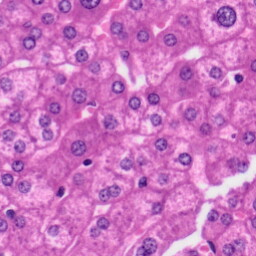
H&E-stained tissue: Liver